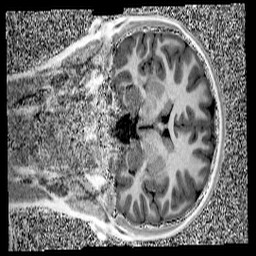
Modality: UNIT1
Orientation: coronal
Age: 10
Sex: female
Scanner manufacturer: siemens
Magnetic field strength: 3 T
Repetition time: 4 s
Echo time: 0.00299 s